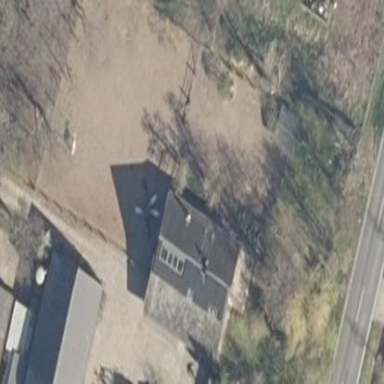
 located on leisure land dedicated to horse riding."